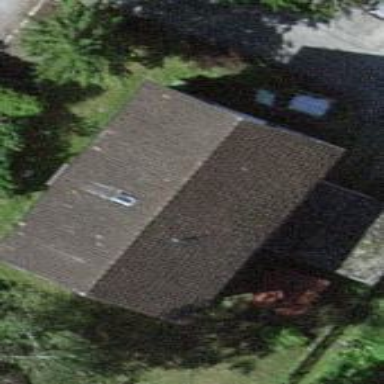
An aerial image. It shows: Detached building.